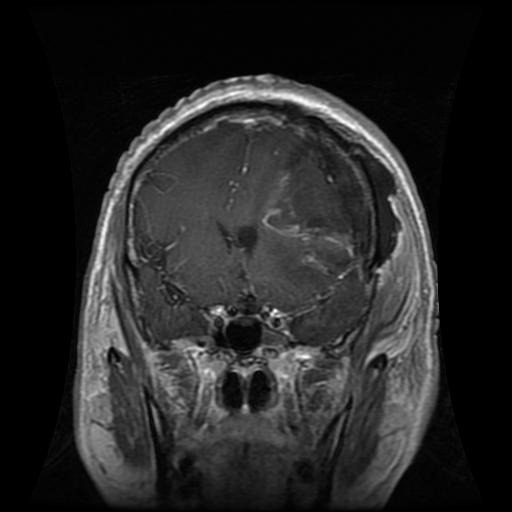
Label: glioma